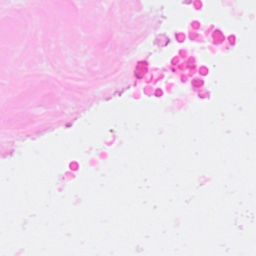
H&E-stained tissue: Breast